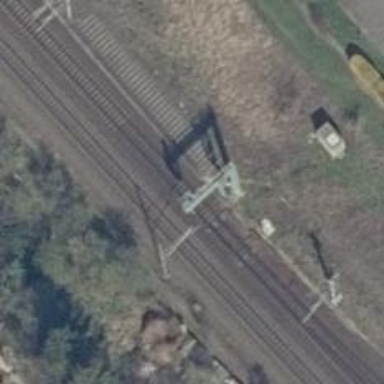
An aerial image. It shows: Railway signal.